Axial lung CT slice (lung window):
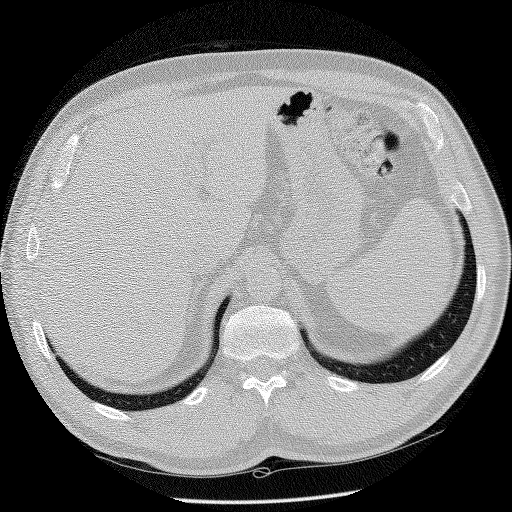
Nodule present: no